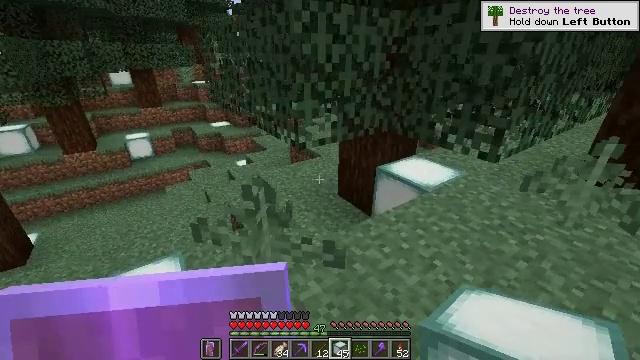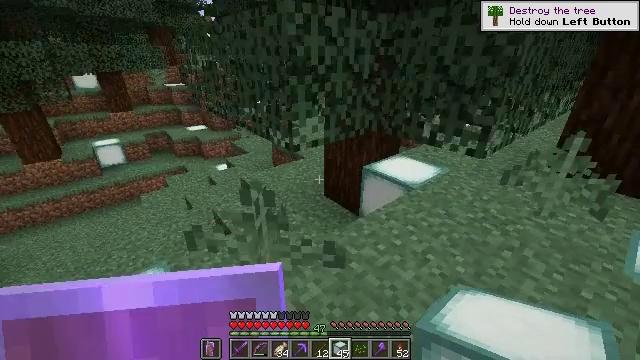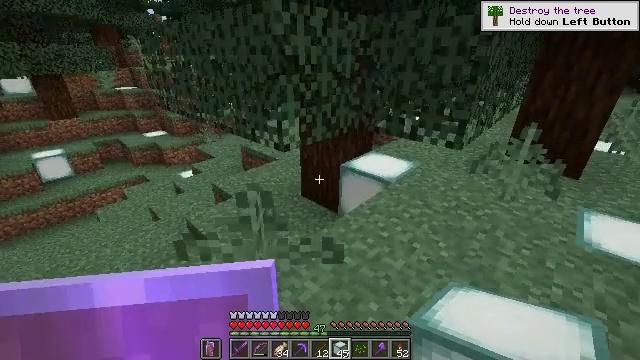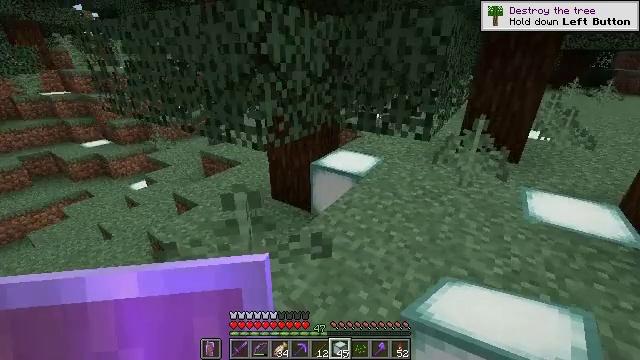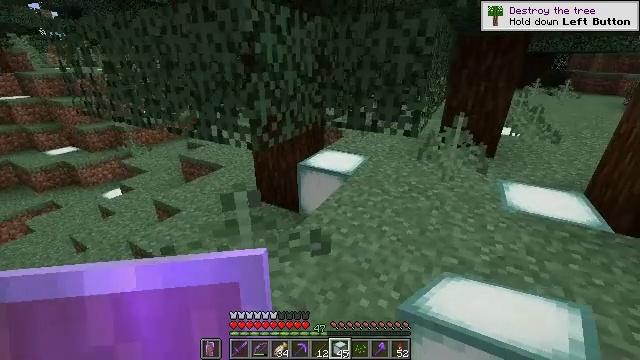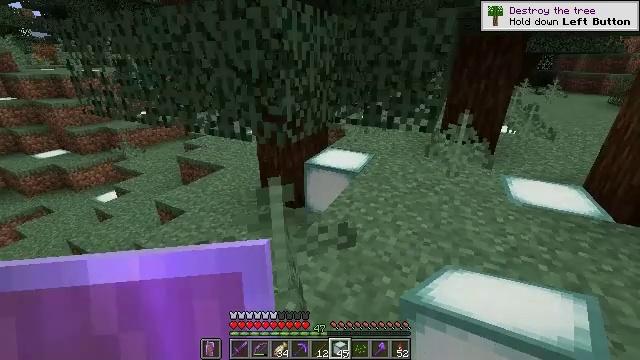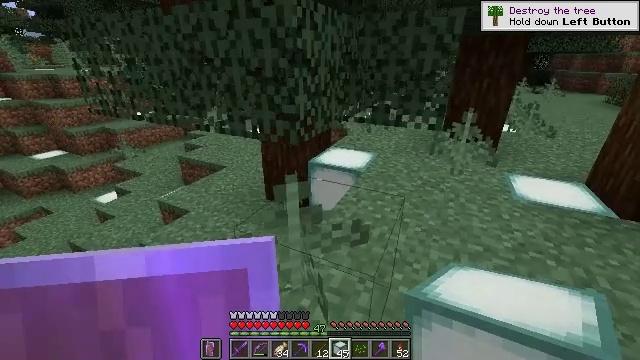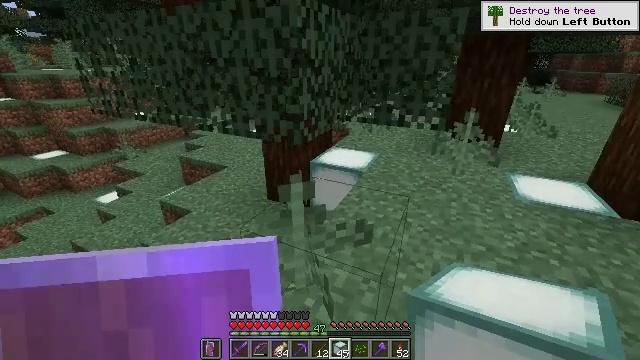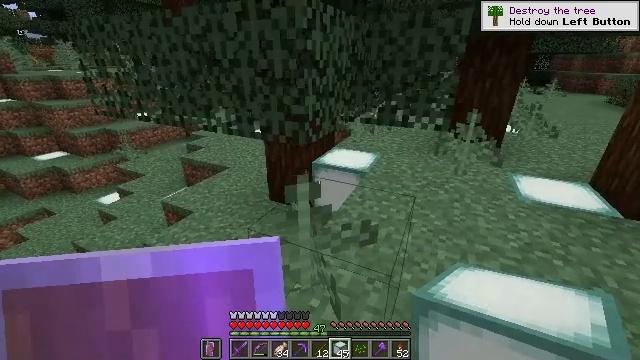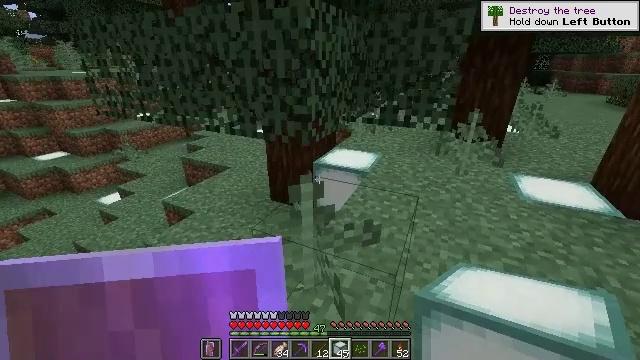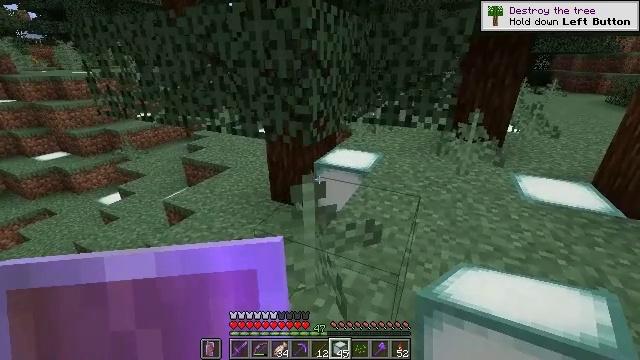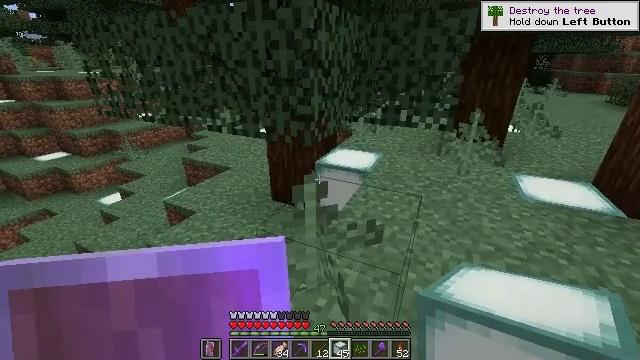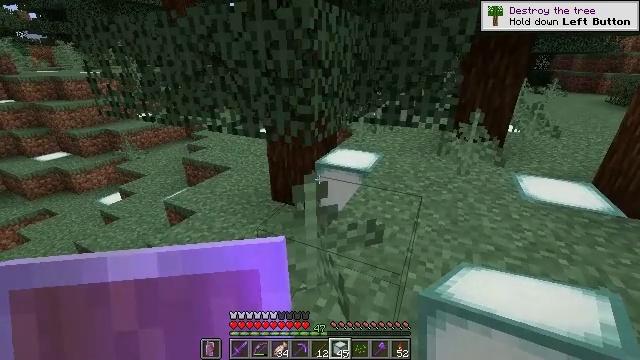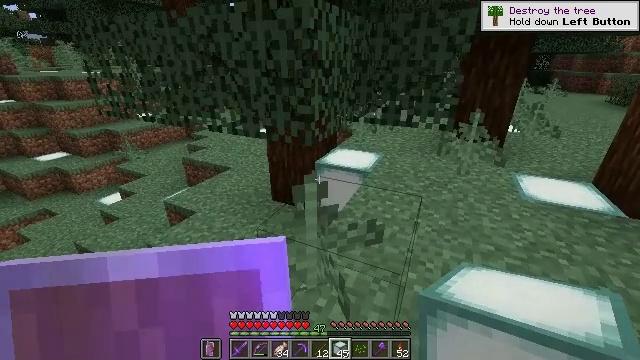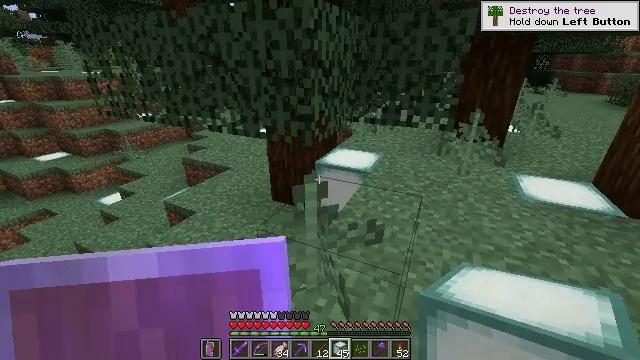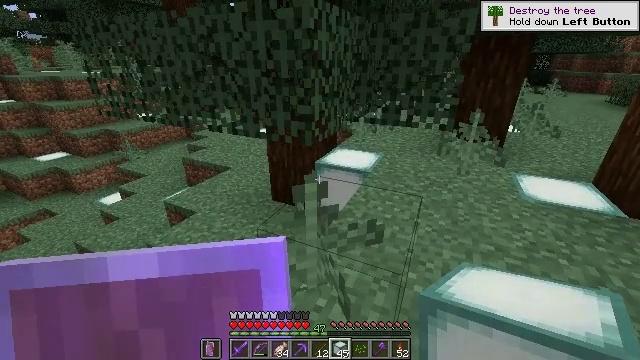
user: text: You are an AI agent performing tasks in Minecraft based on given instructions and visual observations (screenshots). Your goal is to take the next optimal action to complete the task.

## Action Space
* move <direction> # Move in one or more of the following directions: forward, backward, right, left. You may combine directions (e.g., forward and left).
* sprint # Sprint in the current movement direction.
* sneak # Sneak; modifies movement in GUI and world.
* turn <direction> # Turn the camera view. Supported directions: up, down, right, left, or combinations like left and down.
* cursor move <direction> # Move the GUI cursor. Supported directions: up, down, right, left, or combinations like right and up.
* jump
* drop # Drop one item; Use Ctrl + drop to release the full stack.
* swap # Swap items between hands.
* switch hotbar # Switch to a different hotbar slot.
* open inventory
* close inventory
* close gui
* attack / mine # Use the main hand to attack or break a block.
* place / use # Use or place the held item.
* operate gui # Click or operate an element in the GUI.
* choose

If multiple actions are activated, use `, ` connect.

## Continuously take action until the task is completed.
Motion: motion action
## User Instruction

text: Collect the sea lantern for its light.
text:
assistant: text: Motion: move left, turn right
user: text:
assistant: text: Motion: move left, turn right
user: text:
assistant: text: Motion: move left, turn right
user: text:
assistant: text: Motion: move left, turn right
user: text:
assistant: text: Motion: turn right
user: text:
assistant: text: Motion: no_op
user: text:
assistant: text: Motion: no_op
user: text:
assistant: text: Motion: no_op
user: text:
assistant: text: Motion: no_op
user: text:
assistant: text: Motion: no_op
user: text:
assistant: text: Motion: no_op
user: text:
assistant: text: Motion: no_op
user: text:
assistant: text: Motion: no_op
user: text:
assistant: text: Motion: no_op
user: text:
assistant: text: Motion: no_op
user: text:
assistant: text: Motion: no_op
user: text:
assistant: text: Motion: no_op
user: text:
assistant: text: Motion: no_op
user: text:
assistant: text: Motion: no_op
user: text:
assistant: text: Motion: no_op
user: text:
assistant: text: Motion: no_op
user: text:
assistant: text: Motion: no_op
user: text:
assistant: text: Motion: no_op
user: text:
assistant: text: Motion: no_op
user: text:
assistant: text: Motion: no_op
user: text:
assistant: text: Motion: no_op
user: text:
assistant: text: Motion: no_op
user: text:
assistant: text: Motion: no_op
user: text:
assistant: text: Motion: no_op
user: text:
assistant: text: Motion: no_op